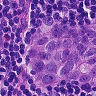
Metastatic tissue present: yes